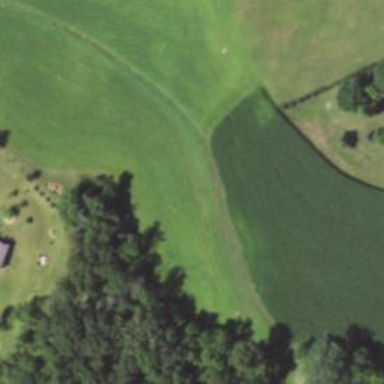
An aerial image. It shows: Farmyard area.